RGB frame:
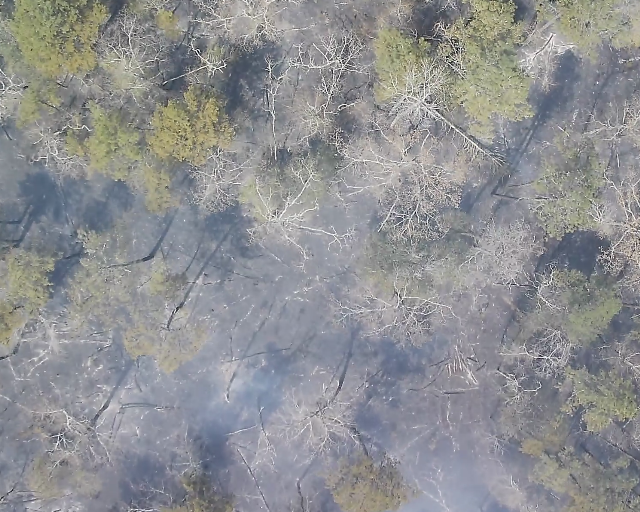
Thermal frame:
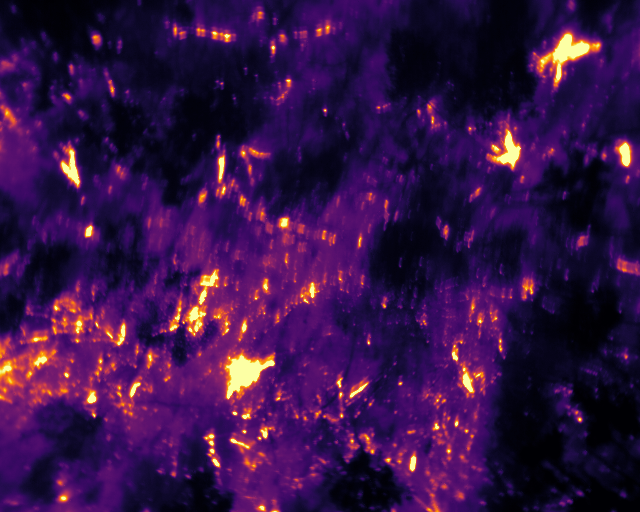
Captured: 2026-02-26 03:41:35
Pixels at or above 80 °C: 11696 (fraction of frame: 0.03569)